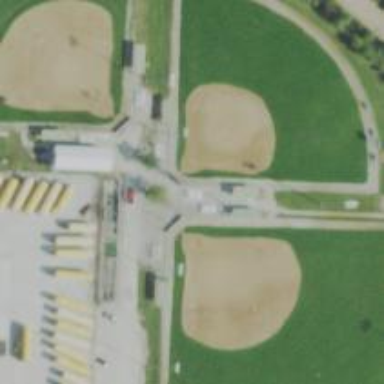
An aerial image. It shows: Baseball pitch for leisure land activities.